Chest X-ray:
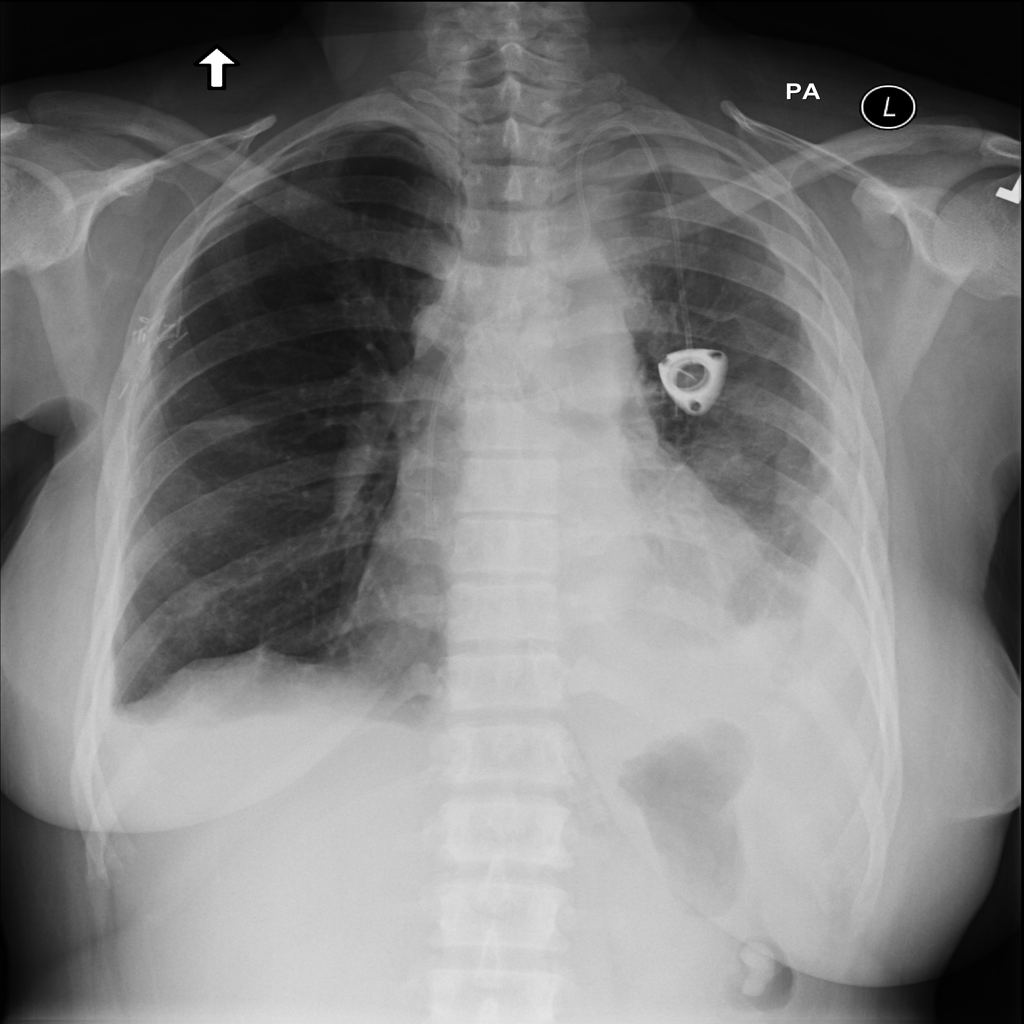
Findings: Effusion, Consolidation
No abnormal finding: no